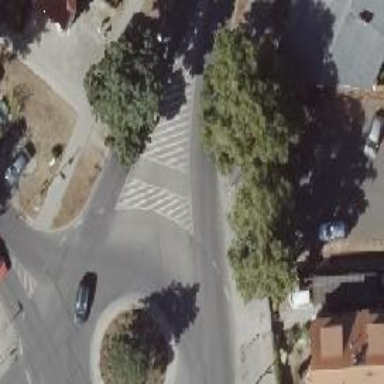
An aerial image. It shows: Secondary road with asphalt surface.